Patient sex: F
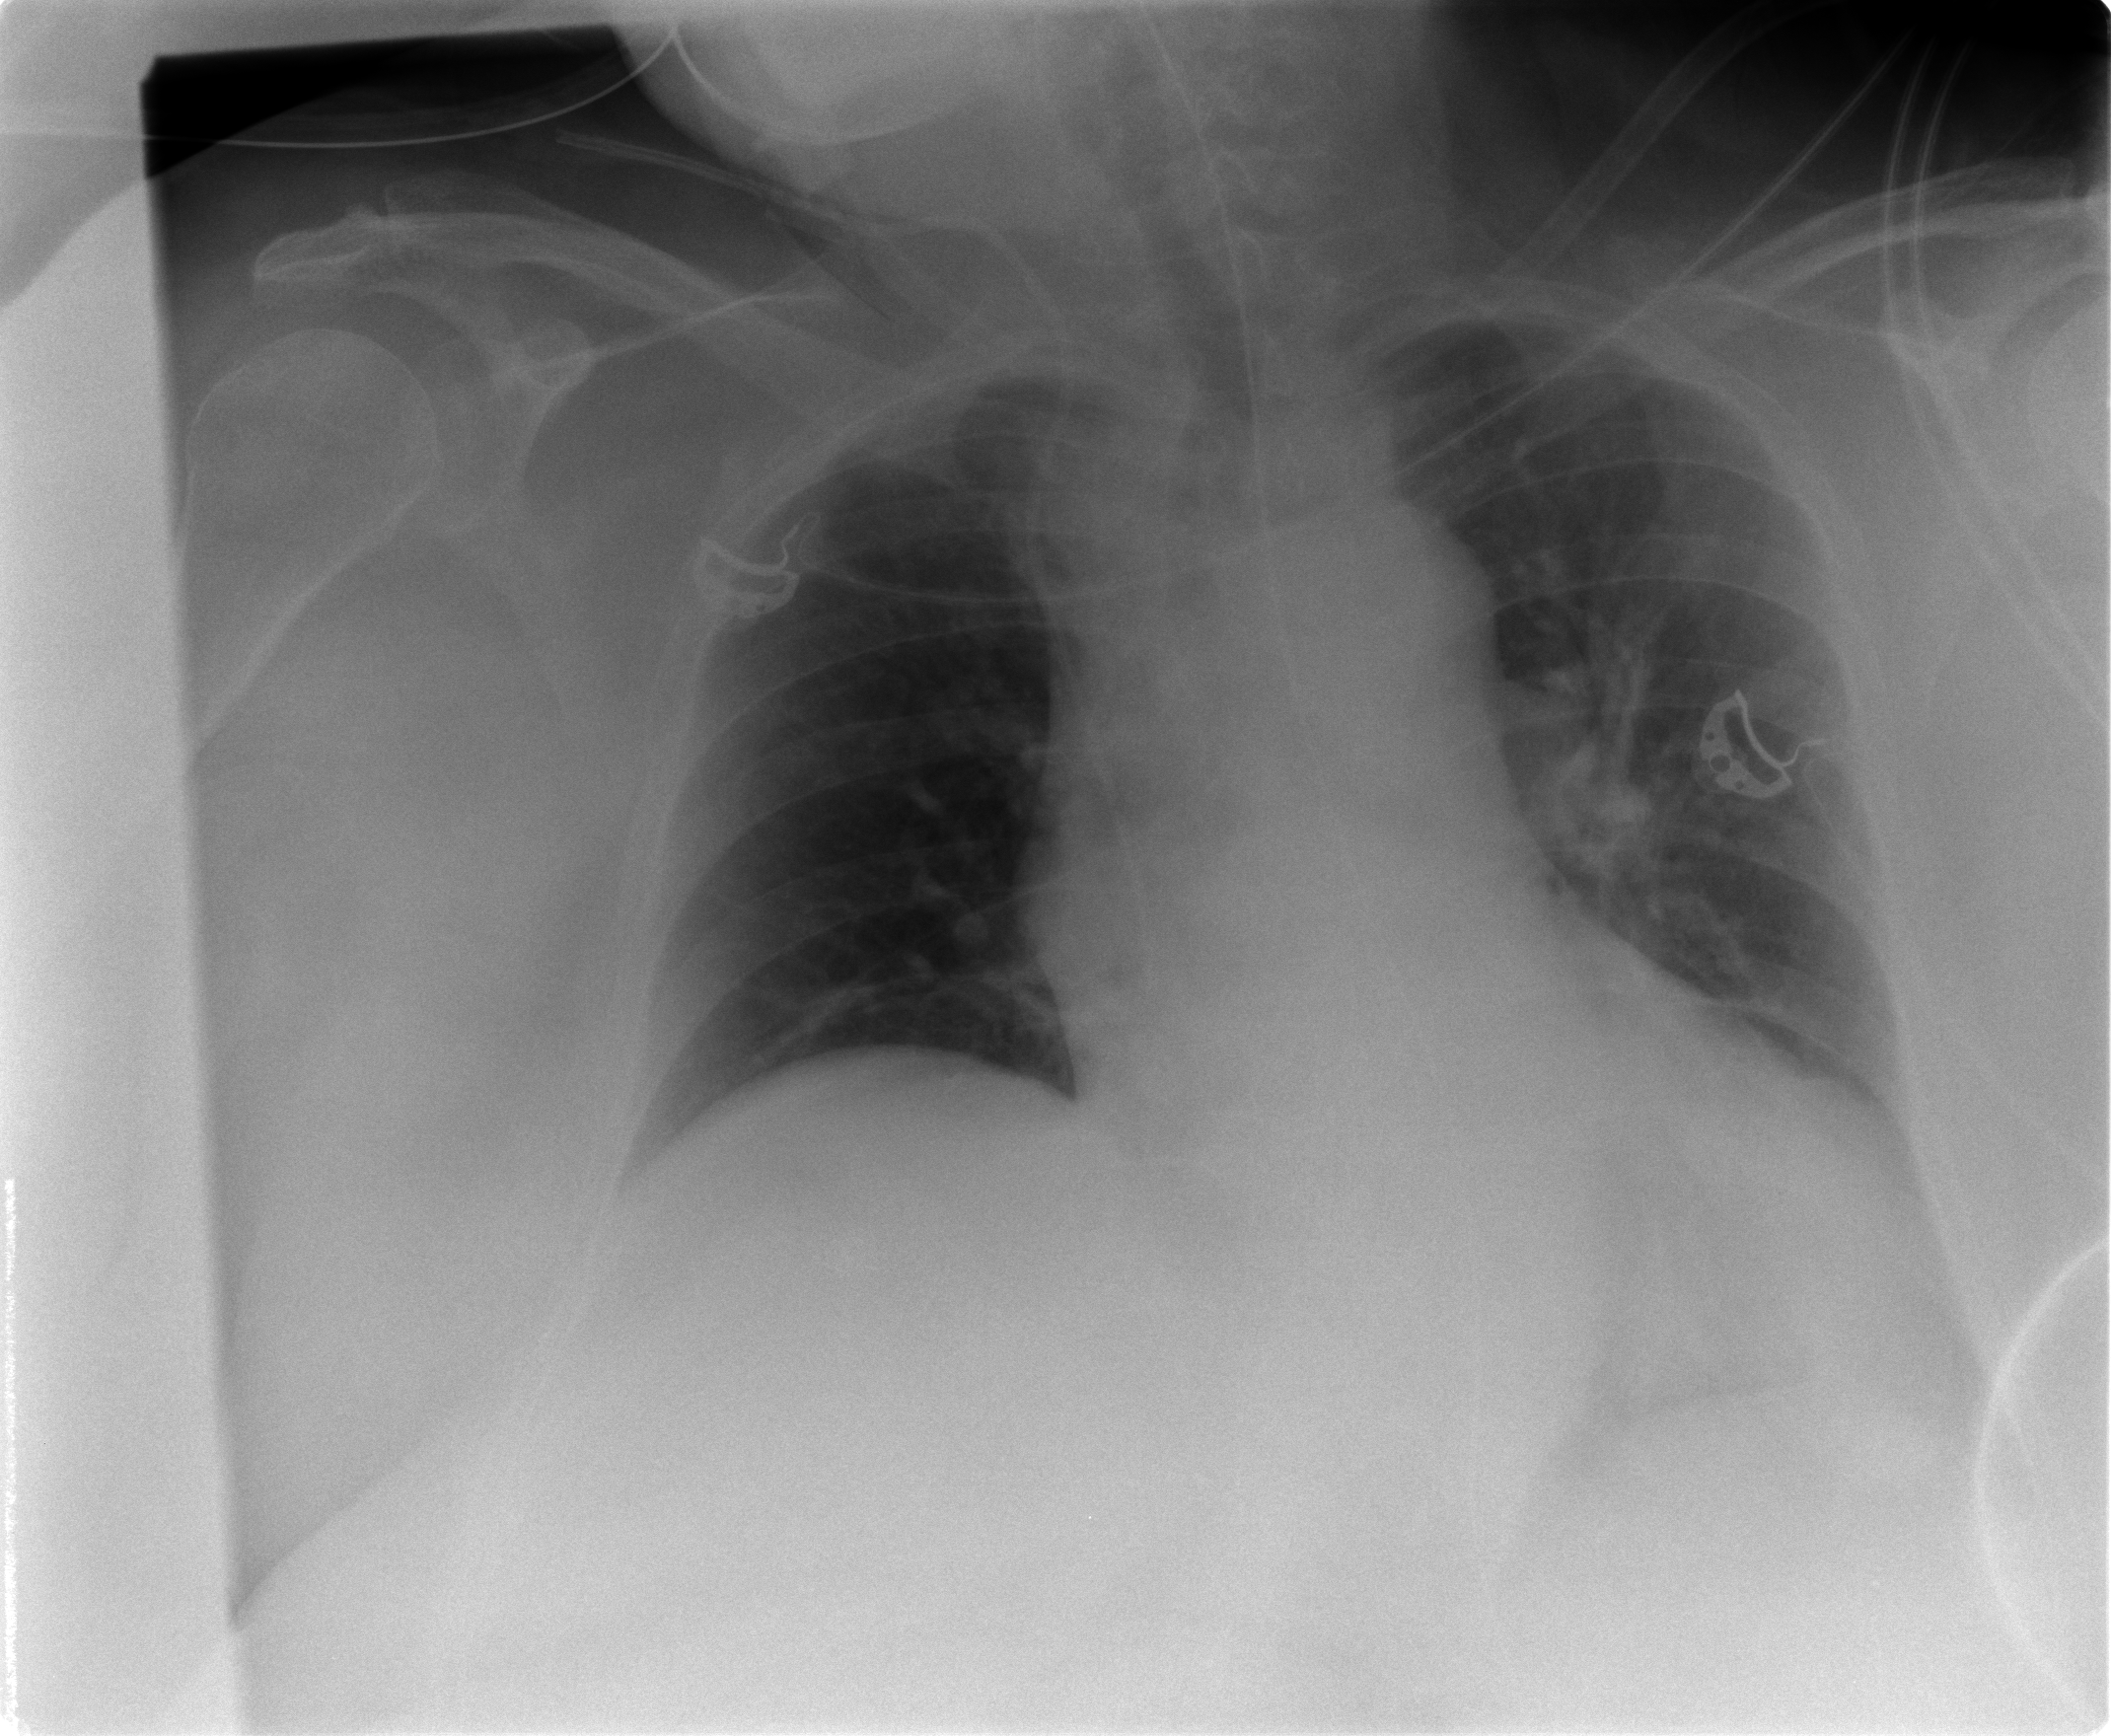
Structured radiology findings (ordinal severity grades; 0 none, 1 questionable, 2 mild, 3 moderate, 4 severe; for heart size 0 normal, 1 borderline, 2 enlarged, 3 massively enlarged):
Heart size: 2
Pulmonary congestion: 0
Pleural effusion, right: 0
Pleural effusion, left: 0
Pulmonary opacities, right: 0
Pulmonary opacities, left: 0
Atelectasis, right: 0
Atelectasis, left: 2